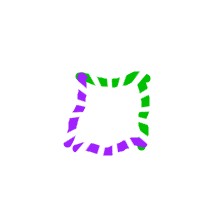
Shape: square